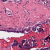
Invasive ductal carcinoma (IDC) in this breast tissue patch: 0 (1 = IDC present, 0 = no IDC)